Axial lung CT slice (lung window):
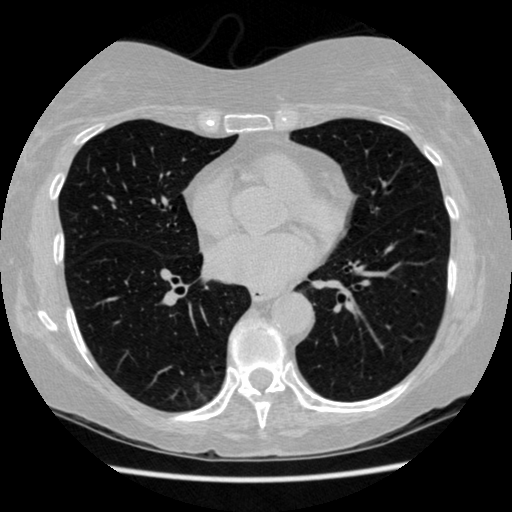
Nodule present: no